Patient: sex F, age 63
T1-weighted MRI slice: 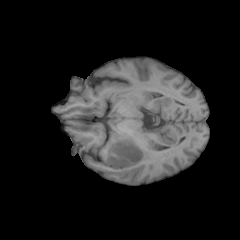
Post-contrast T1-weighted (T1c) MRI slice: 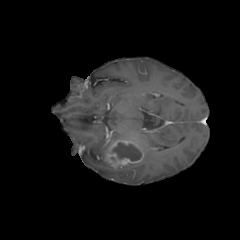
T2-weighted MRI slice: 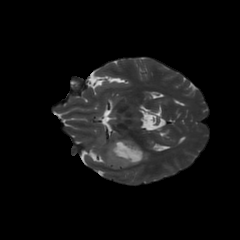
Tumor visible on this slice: yes
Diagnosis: Glioblastoma, IDH-wildtype
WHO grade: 4